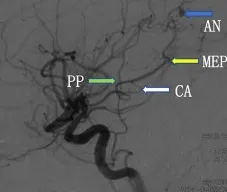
3D rotational angiographies. Showed a narrowed internal carotid artery (ICA) bifurcation, A1, and M1 with Moyamoya change (Suzuki stage II-III). In addition, there was a dilated anterior choroidal artery with a distal aneurysm beyond the most external point (MEP).
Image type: radiology (ct)